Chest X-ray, AP view. Patient: 66 years old, sex M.
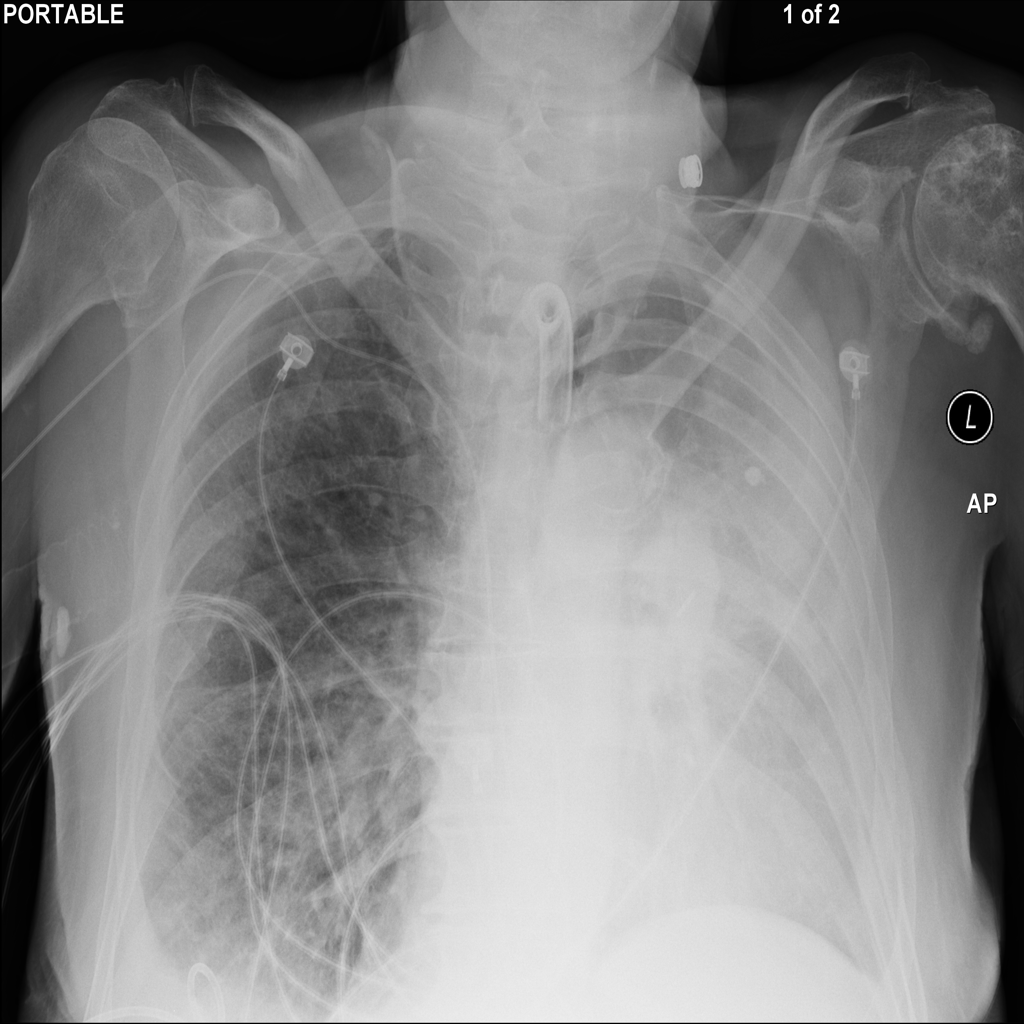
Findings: Effusion